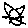
Label: cat